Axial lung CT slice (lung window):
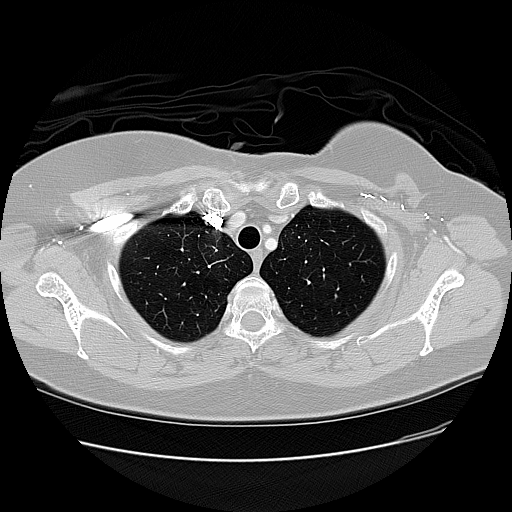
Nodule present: no